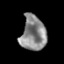
Tissue: prostate
Cell type: T cells
Senescence score: 0.3367
Nuclear area (px): 851
Mean DAPI intensity: 137.783